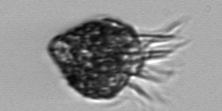
Label: Ciliophora